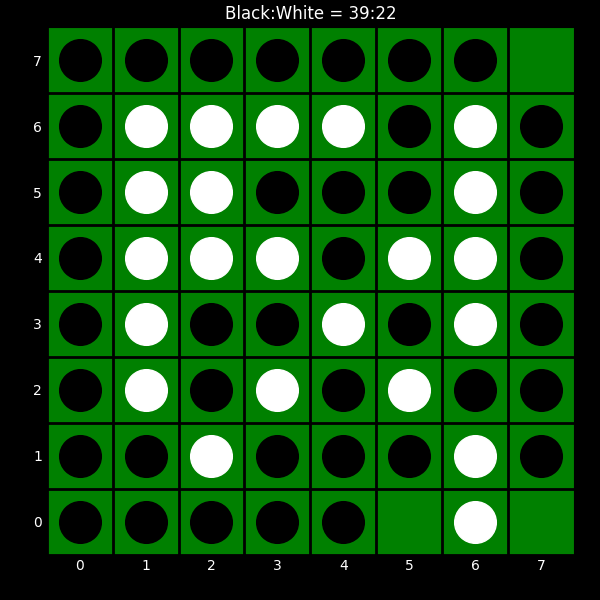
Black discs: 39
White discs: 22